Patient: sex F, age 73
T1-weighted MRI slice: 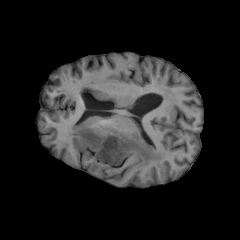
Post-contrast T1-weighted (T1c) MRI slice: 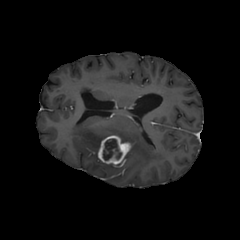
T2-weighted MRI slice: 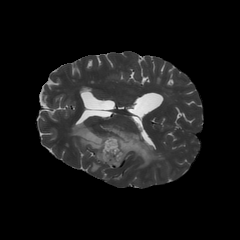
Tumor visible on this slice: yes
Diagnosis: Glioblastoma, IDH-wildtype
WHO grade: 4